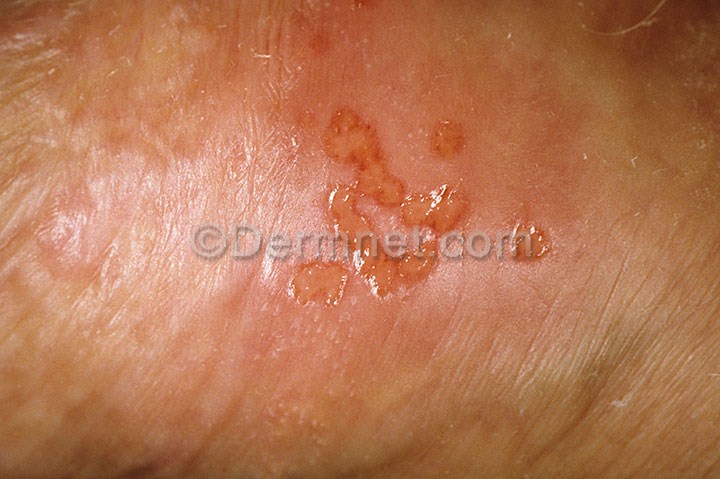
Disease: Warts Molluscum and other Viral Infections